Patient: sex M, age 75
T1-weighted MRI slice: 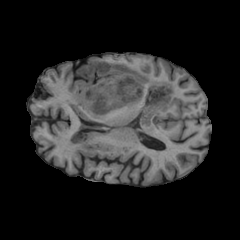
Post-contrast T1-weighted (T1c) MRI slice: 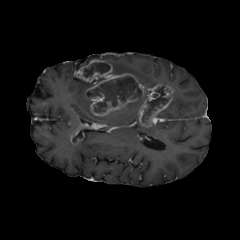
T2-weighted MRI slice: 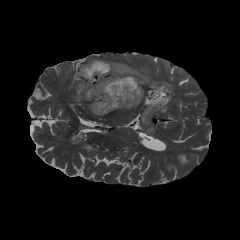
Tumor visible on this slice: yes
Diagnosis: Glioblastoma, IDH-wildtype
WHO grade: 4